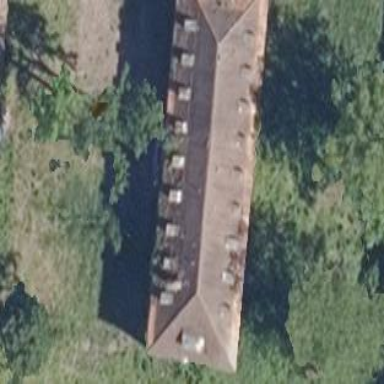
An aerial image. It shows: Building with hipped roof made of roof tiles.